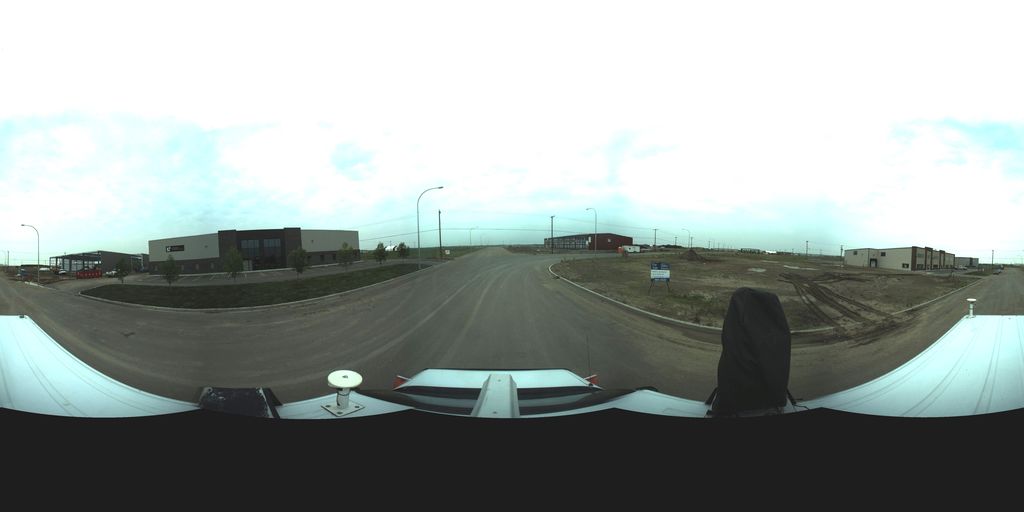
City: saskatoon